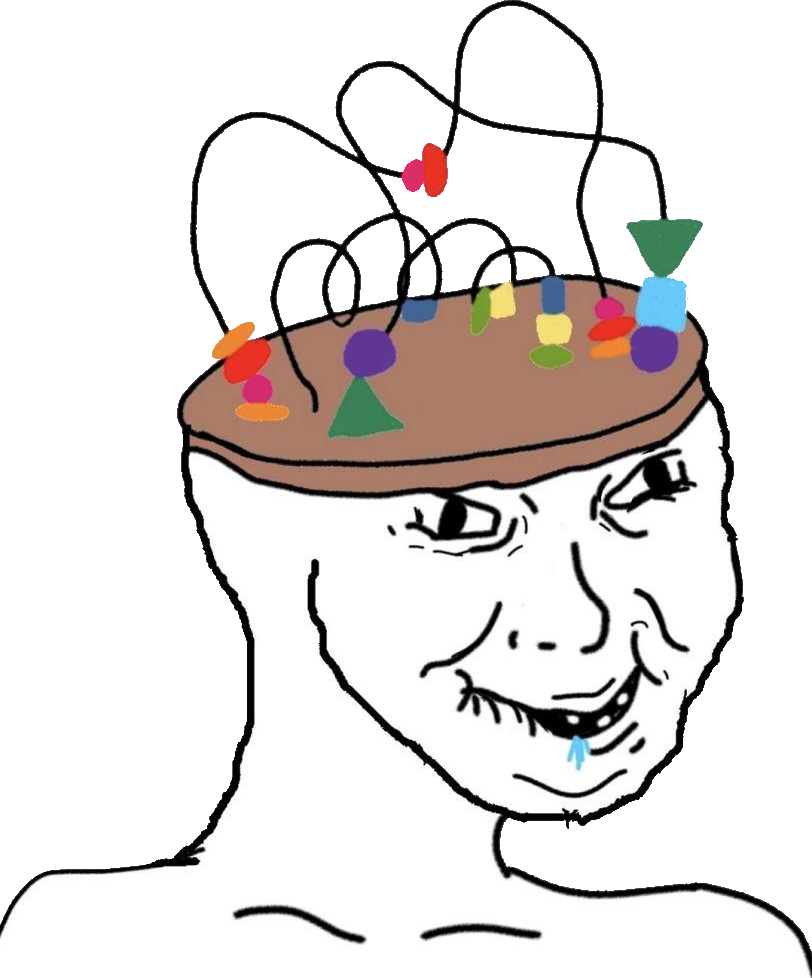
Label: 5_Brainlet